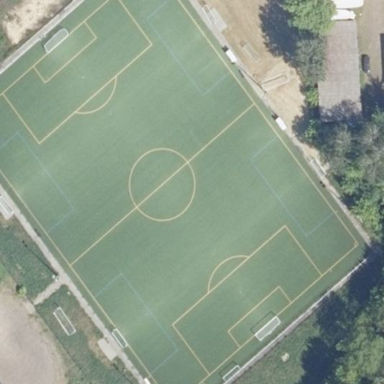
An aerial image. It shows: Soccer pitch with artificial turf designed for leisure and sports activities.